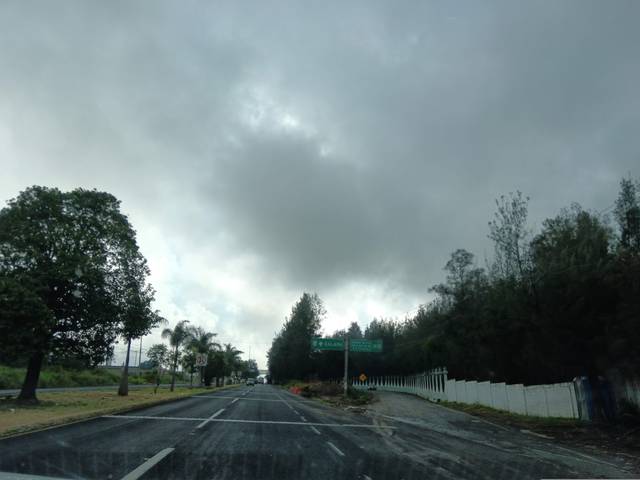
Region: Mexico
Coordinates: 19.5, -96.835